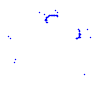
Particle: proton